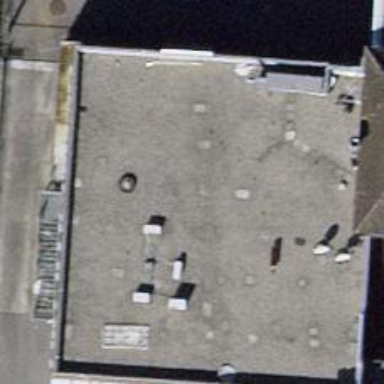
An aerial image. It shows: Shop specializing in tires.